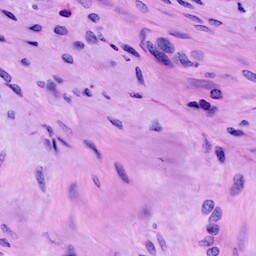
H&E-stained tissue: Cervix